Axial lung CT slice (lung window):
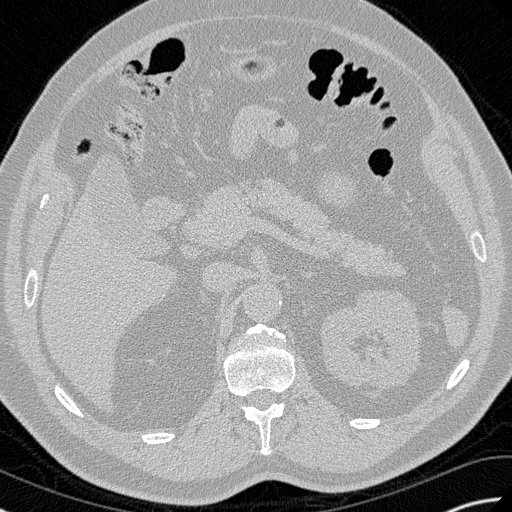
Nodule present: no